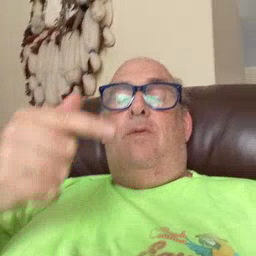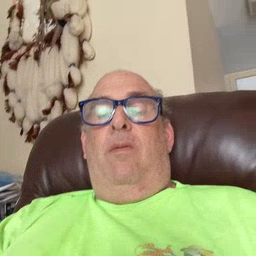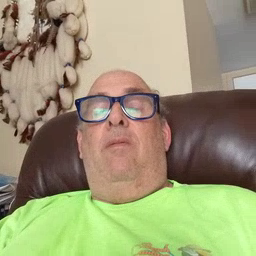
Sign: puppy